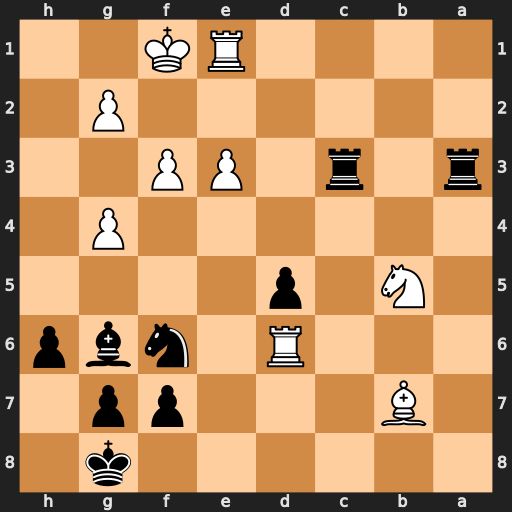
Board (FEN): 6k1/1B3pp1/3R1nbp/1N1p4/6P1/r1r1PP2/6P1/4RK2
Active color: b
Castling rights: -
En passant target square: -
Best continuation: Bd3+ Kg1 Bxb5